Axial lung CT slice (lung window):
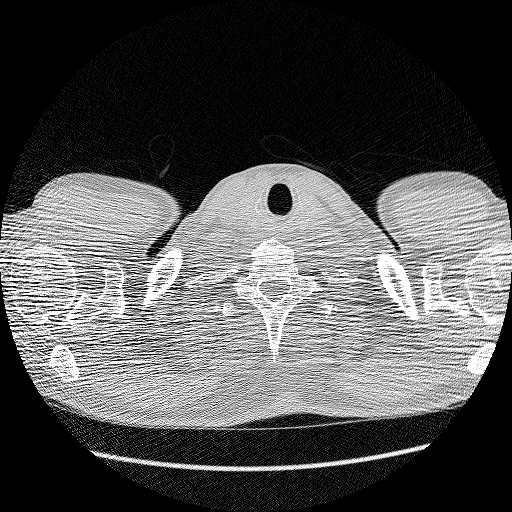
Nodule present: no